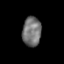
Tissue: prostate
Cell type: T cells
Senescence score: 0.2997
Nuclear area (px): 547
Mean DAPI intensity: 114.788